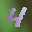
Label: 4